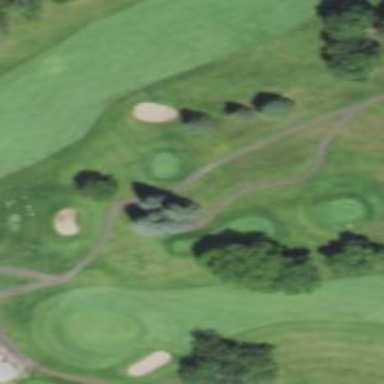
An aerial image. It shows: Path for both roads and golfers.